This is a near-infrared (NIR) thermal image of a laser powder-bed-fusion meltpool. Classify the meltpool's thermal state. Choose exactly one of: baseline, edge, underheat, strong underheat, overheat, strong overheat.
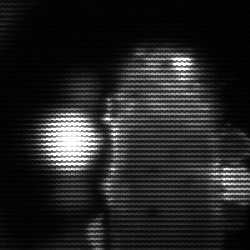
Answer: strong underheat